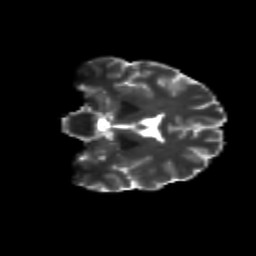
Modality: T2w
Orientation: coronal
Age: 25
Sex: male
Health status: healthy
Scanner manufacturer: siemens
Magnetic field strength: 3 T
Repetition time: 8.6 s
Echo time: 0.095 s